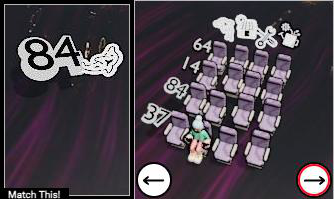
Task: seats
Answer: no